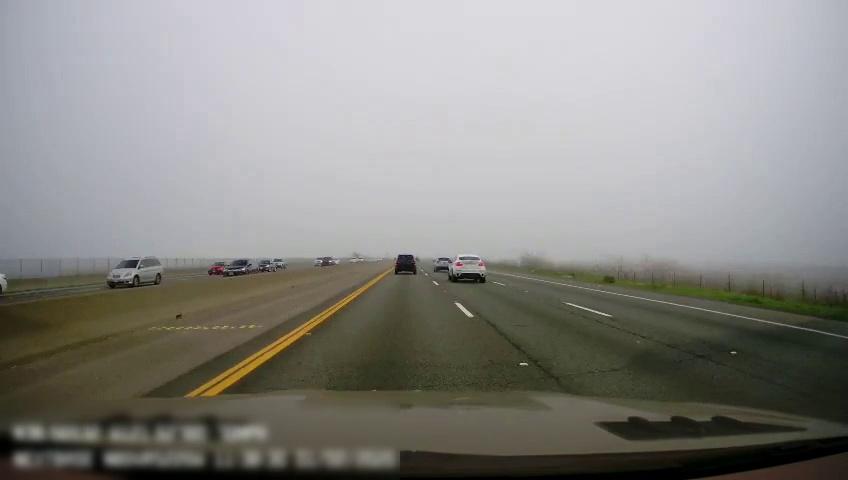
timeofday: Day
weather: Cloudy
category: Drivable Space
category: Drivable Space
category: Vehicles | Car
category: Vehicles | Van
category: Vehicles | SUV
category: Vehicles | Car
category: Vehicles | Car
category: Vehicles | Car
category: Vehicles | SUV
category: Vehicles | Truck
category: Vehicles | SUV
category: Vehicles | SUV
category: Vehicles | SUV
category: Lanes | Current Lane
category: Lanes | Current Lane
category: Lanes | Alternate Lane
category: Lanes | Alternate Lane
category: Lanes | Alternate Lane
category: Lanes | Opposite Lane
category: Lanes | Opposite Lane